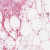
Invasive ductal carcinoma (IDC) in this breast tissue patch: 0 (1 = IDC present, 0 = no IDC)